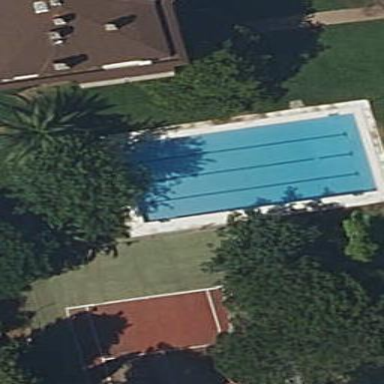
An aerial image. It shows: Swimming pool located in leisure land.